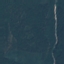
Land use / land cover class: Forest